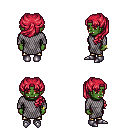
a pixel art fantasy rpg character, female body template, orc, green skin, chain mail, gold greaves, ruby red princess hairstyle, bracelets, metal boots, four views (front, back, left, right), 2x2 character sprite sheet, small pixel art, hard edges, no anti-aliasing